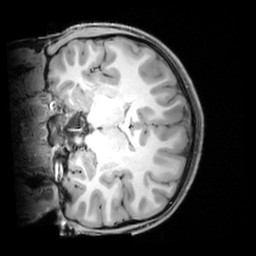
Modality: T1w
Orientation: coronal
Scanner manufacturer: siemens
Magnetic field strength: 3 T
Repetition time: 1.9 s
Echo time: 0.00397 s